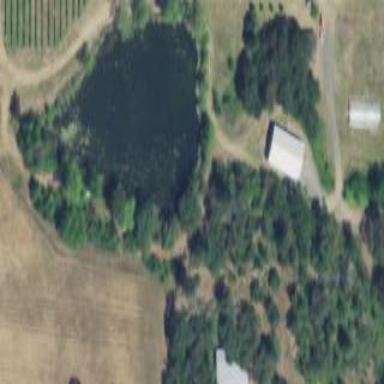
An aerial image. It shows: Pond with natural water.